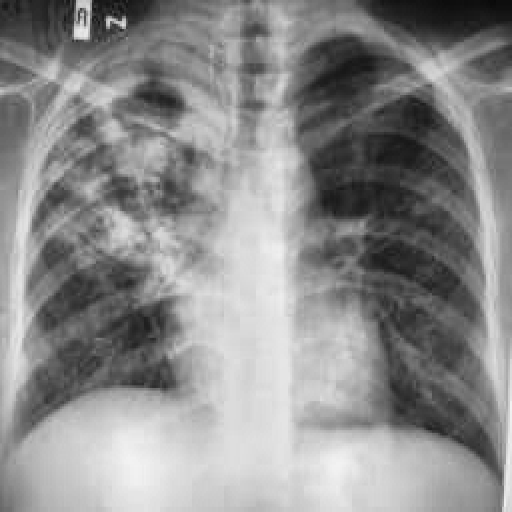
Finding: TUBERCULOSIS